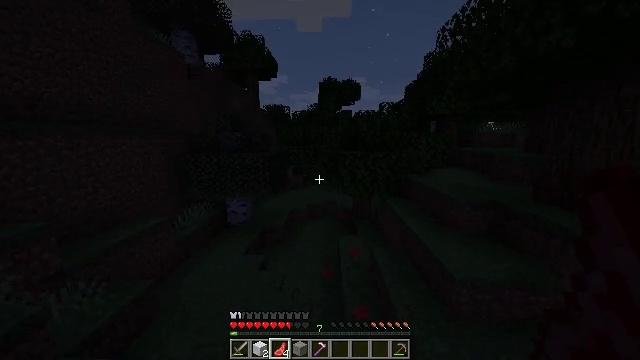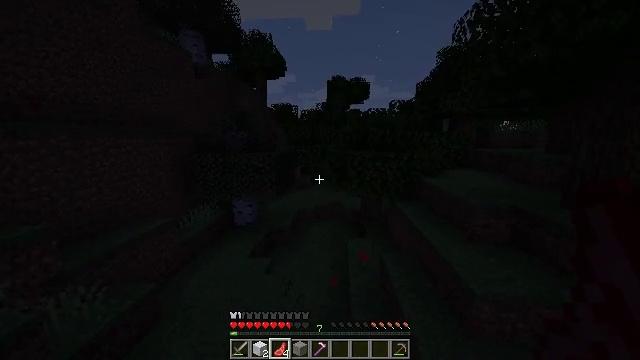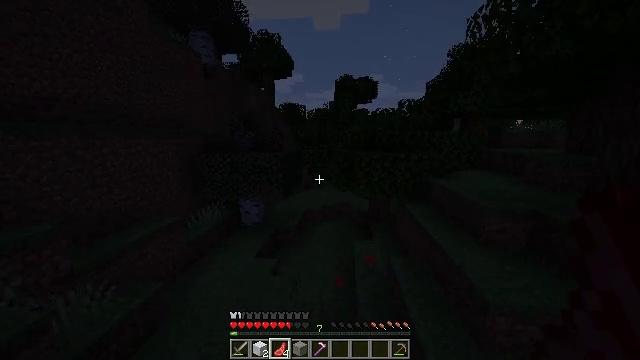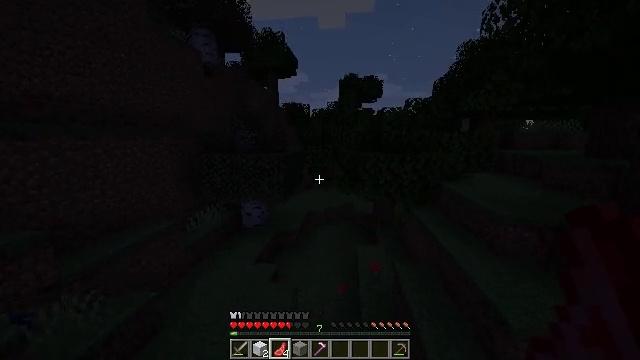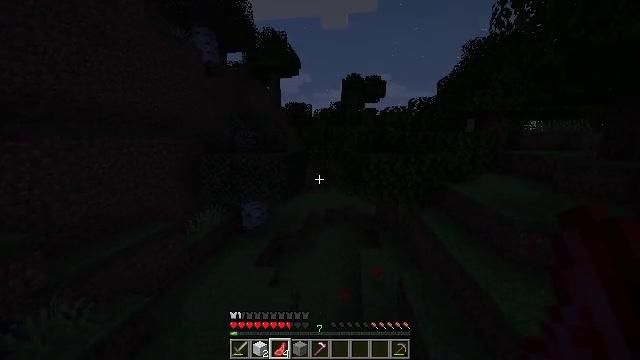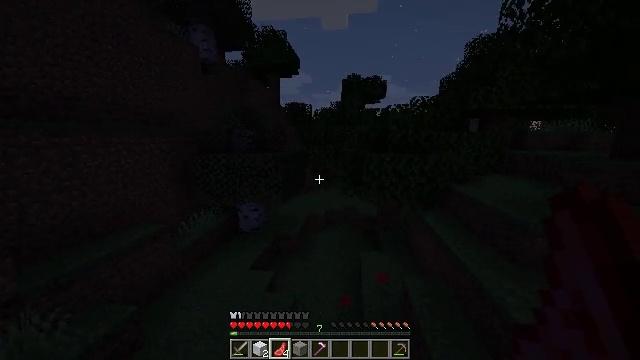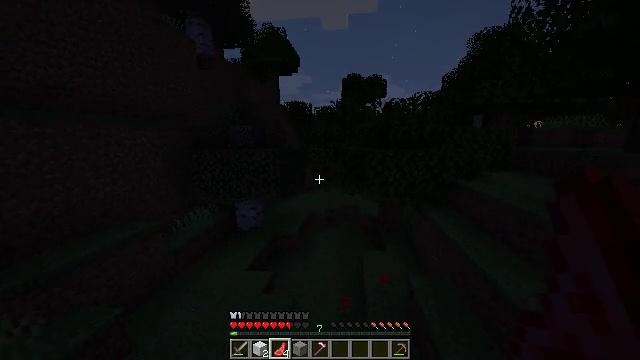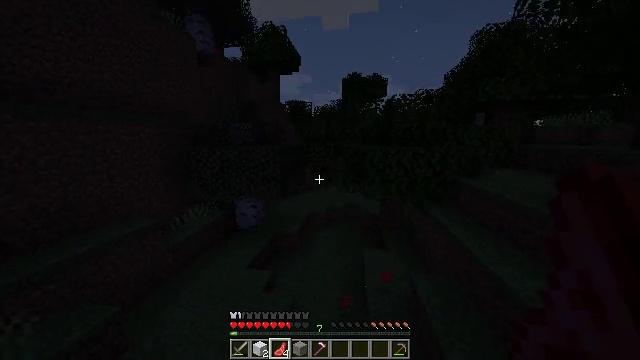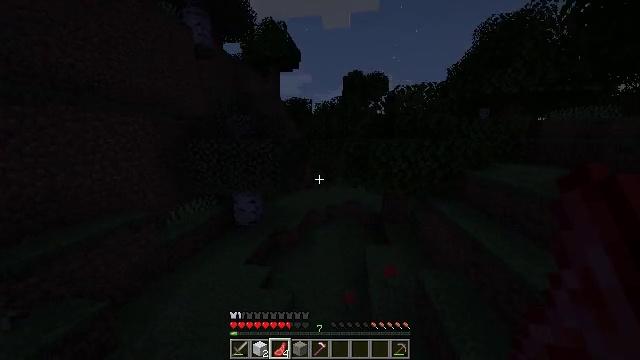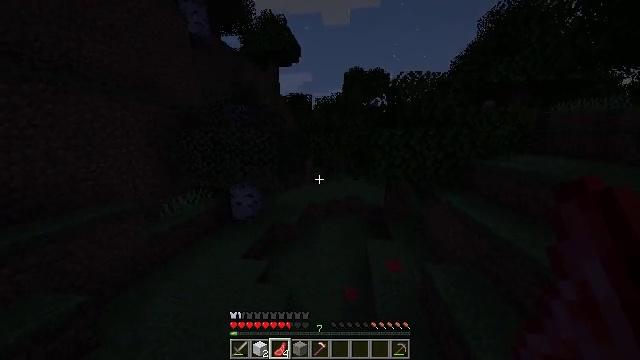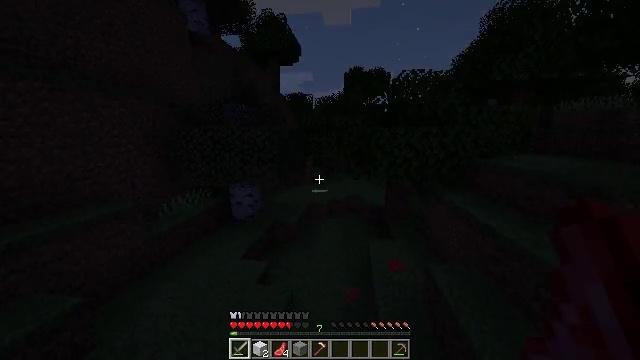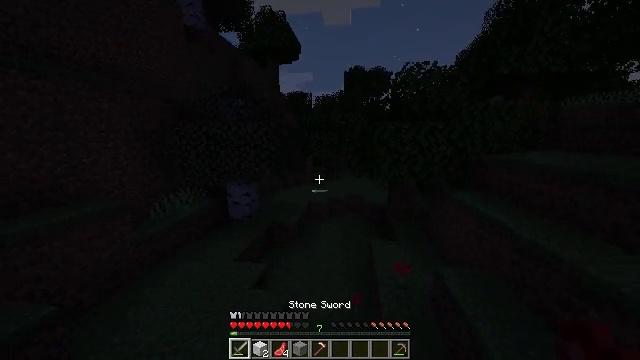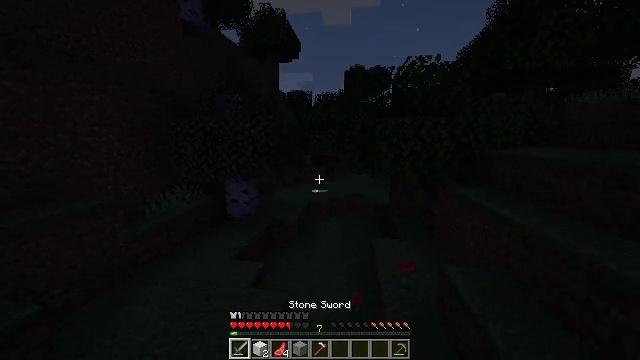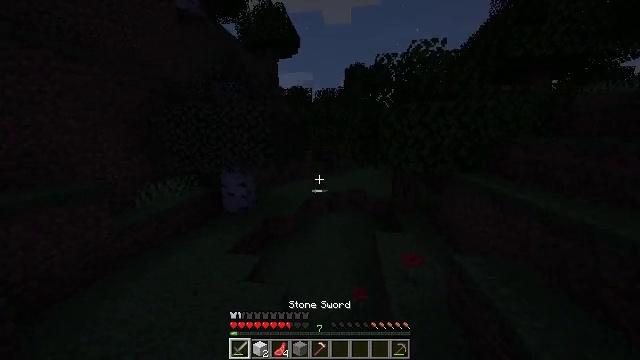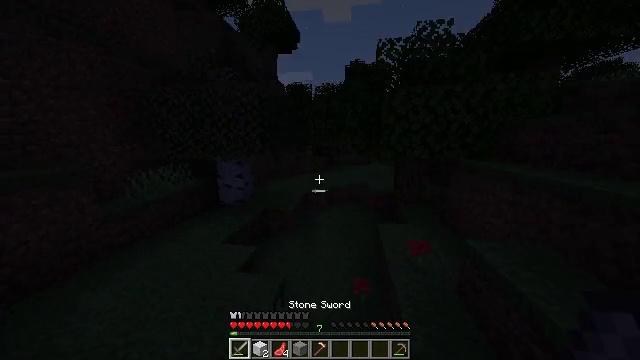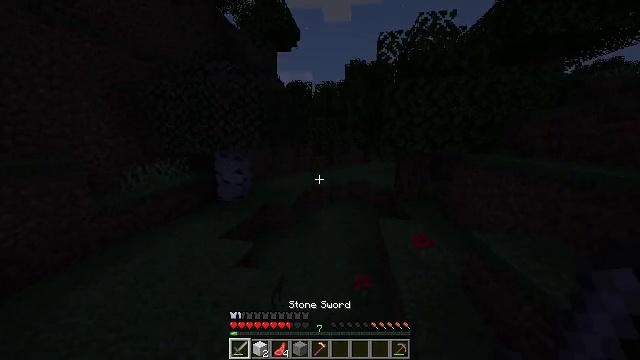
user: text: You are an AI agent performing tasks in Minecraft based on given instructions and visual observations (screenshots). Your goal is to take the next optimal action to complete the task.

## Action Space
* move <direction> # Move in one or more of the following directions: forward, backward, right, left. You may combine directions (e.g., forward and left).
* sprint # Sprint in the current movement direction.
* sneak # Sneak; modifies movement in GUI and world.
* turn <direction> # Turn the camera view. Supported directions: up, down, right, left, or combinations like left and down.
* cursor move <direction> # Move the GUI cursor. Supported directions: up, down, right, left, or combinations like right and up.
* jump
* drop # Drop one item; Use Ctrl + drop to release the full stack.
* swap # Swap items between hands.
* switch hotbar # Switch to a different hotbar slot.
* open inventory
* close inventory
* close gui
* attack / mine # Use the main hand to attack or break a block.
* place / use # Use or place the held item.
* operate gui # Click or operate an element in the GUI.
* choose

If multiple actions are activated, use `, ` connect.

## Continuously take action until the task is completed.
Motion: motion action
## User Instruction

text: Use the furnace to make cooked cod.
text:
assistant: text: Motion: move forward, turn left
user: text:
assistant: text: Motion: move forward, turn left
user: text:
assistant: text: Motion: move forward, turn left
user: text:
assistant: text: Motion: move forward
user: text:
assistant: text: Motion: move forward
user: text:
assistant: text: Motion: move forward
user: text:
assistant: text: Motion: move forward
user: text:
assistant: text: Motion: move forward
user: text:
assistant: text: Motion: move forward
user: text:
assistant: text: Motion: move forward, switch to hotbar 1
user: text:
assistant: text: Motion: move forward, switch to hotbar 1
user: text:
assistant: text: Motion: move forward, switch to hotbar 1
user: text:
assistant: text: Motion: move forward, switch to hotbar 1
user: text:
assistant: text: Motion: move forward
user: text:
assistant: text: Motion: move forward
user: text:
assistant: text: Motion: move forward
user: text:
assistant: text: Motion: move forward
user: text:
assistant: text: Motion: move forward
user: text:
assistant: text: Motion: move forward
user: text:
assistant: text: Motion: move forward
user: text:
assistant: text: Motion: move forward
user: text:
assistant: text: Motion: move forward, turn right
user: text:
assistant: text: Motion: move forward
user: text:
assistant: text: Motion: move forward
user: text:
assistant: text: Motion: move forward
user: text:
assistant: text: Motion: move forward
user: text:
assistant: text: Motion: move forward
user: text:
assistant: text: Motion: move forward
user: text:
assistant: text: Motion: move forward
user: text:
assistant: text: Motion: move forward